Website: macys
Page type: delivery-shipping
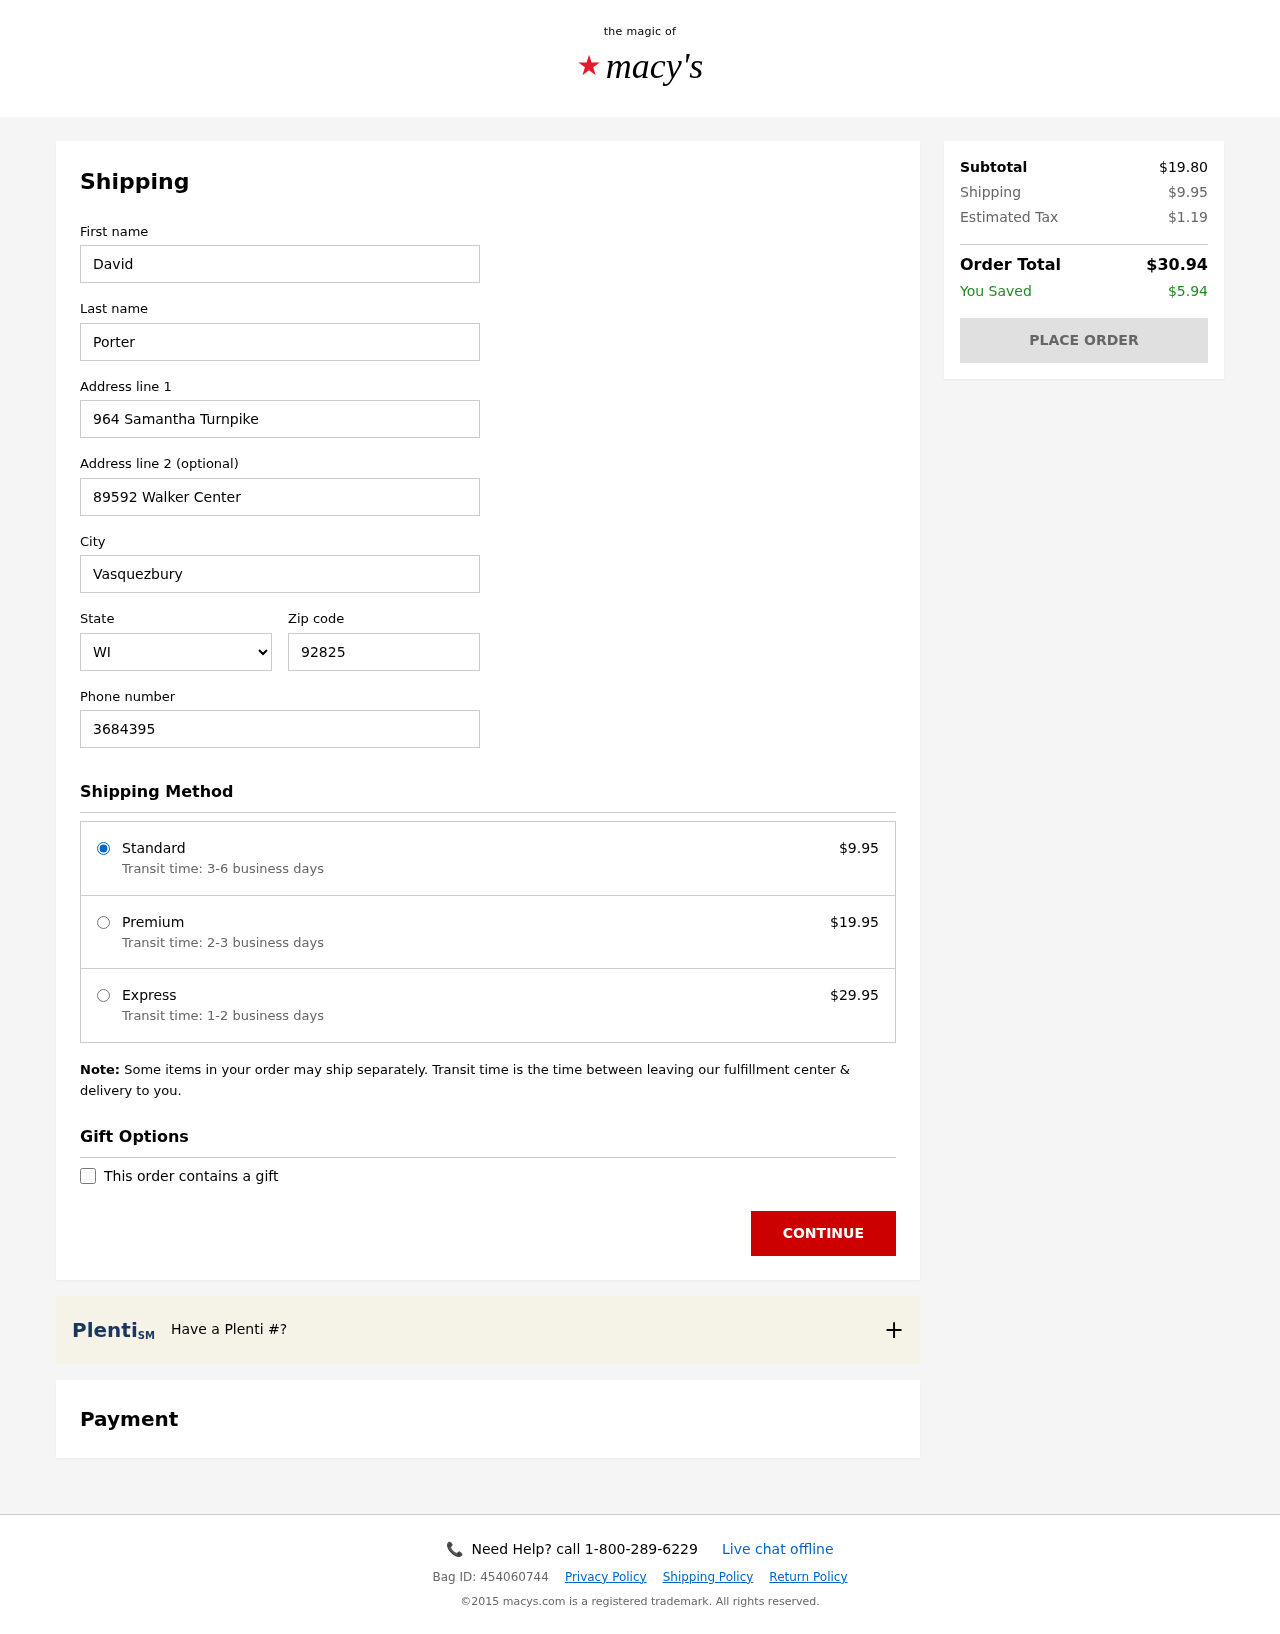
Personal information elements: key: PII_CITY
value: Vasquezbury
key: PII_FIRSTNAME
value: David
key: PII_LASTNAME
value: Porter
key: PII_PHONE
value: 3684395990
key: PII_POSTCODE
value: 92825
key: PII_STATE_ABBR
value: WI
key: PII_STREET
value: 964 Samantha Turnpike
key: PII_STREET2
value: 89592 Walker Center
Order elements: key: ORDER_SHIPPING_COST
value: $9.95
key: ORDER_SHIPPING_PREMIUM
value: $19.95
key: ORDER_SHIPPING_EXPRESS
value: $29.95
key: ORDER_SUBTOTAL
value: $19.80
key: ORDER_TAX
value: $1.19
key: ORDER_TOTAL
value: $30.94
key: ORDER_SAVINGS
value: $5.94